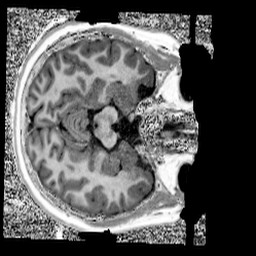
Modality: UNIT1
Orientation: axial
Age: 10
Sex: female
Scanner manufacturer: siemens
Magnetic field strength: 3 T
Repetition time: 4 s
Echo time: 0.00303 s